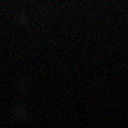
Screen state: off